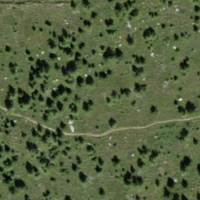
EUNIS habitat code: 26
Species observed at this site:
Papilio machaon
Melitaea diamina
Vaccinium uliginosum
Hipparchia semele